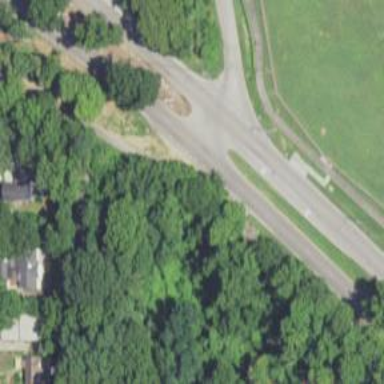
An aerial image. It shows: Primary link road with asphalt surface.